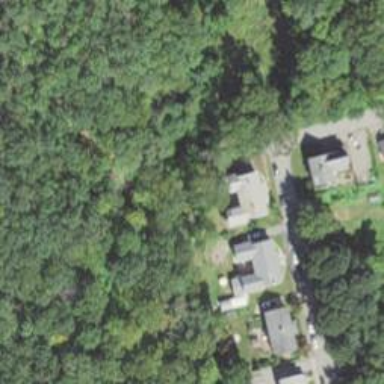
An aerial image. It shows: Residential driveway designated as service road.